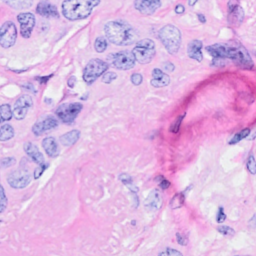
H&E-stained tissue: Breast